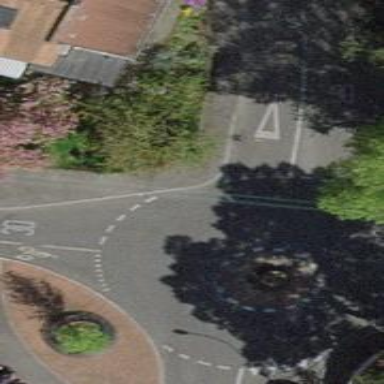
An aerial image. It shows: Residential road with asphalt surface leading to roundabout.